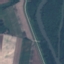
Land use / land cover: River